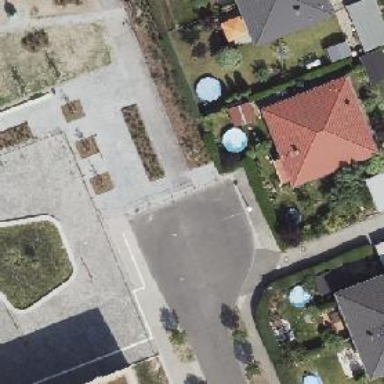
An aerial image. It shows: Sidewalk.